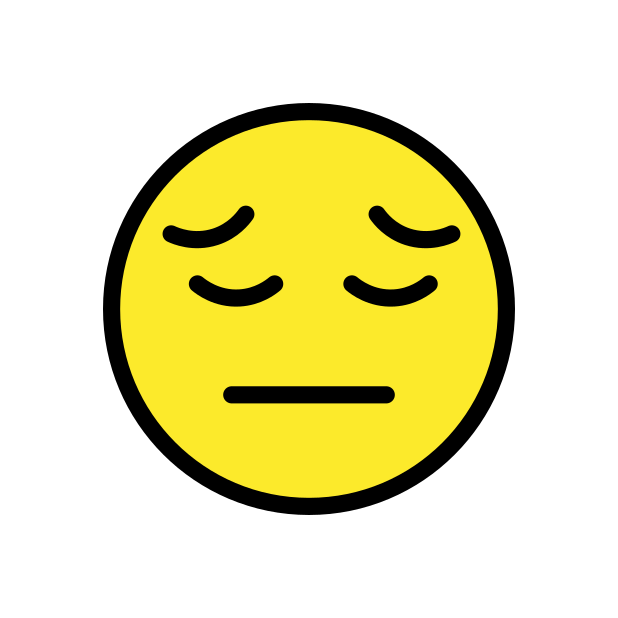
pensive face